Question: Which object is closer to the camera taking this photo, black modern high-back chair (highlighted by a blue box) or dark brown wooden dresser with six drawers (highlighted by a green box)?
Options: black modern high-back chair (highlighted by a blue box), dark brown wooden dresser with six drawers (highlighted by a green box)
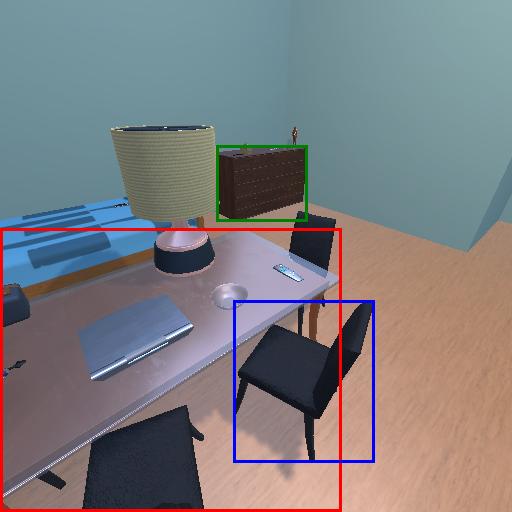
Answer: black modern high-back chair (highlighted by a blue box)